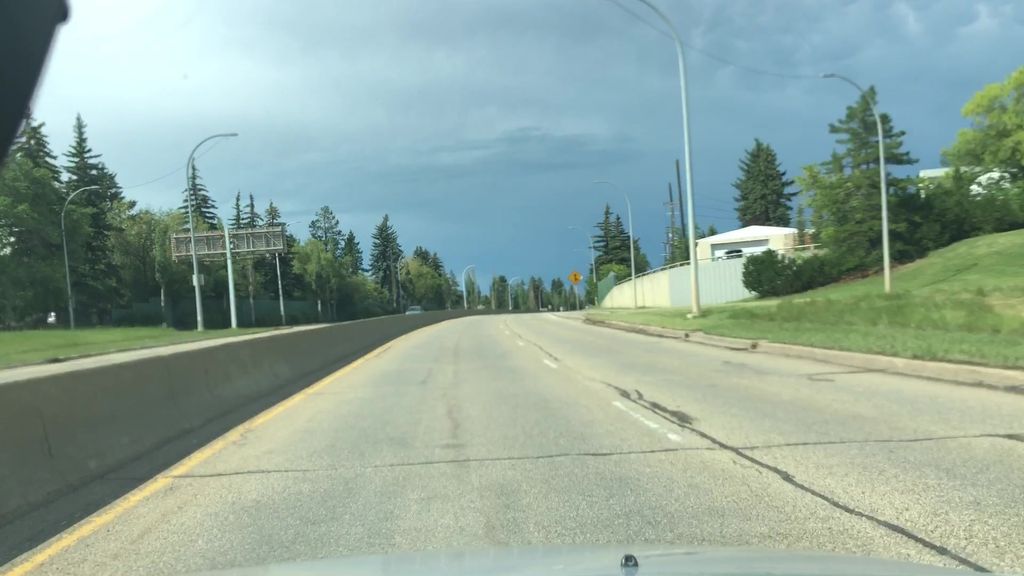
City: edmonton